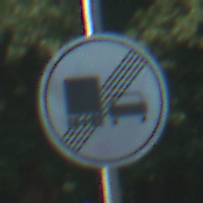
Verkehrszeichen: EndeUeberholverbotKraftfahrzeuge
Umgebung: Outdoor, Nature
Tageszeit: MorningAfternoon
Wetter: Clear
Licht: Natural
Jahreszeit: NotSpecified
Kontrast: HighContrast